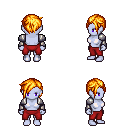
a pixel art fantasy rpg character, female body template, dark elf, purple skin, steel arm armor, red pants, light blonde pixie cut hairstyle, four views (front, back, left, right), 2x2 character sprite sheet, small pixel art, hard edges, no anti-aliasing